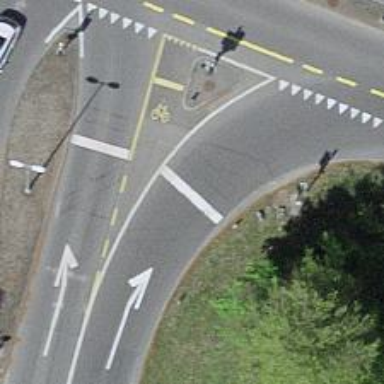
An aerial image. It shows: Road with traffic signals.